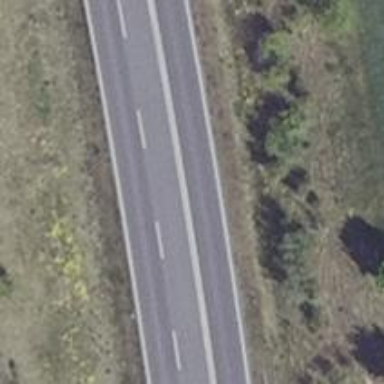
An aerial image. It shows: Trunk highway.